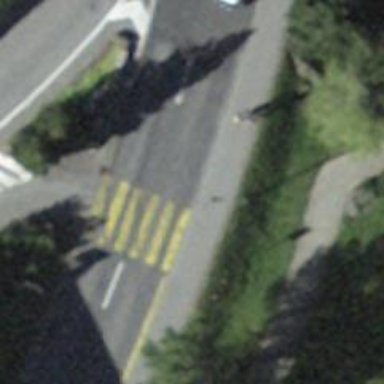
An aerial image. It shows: Uncontrolled road crossing.